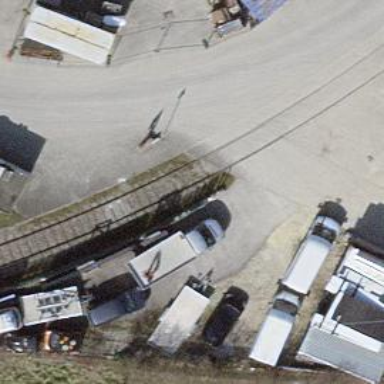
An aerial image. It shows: Rail spur service.